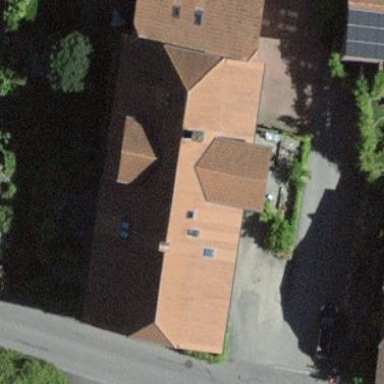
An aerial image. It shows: Residential building.